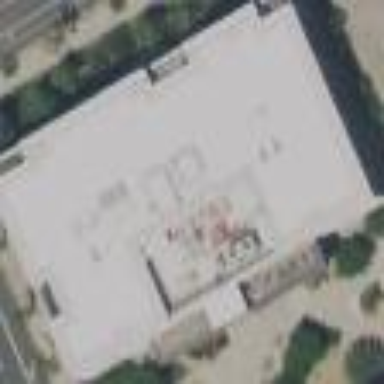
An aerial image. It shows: Commercial building.